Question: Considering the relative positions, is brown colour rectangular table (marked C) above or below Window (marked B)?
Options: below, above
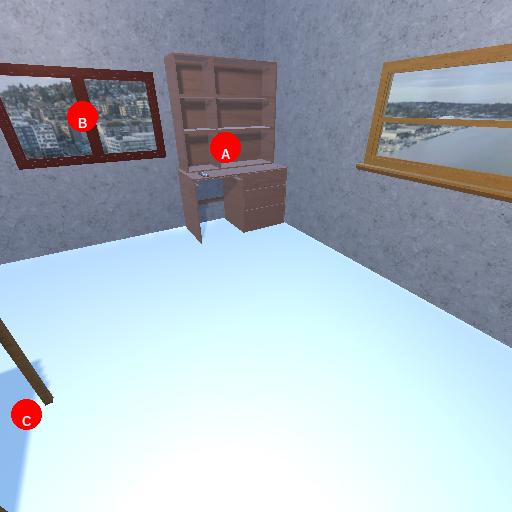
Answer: below